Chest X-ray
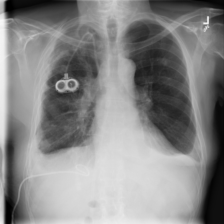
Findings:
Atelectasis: negative
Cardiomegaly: negative
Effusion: negative
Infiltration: negative
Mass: negative
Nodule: positive
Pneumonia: negative
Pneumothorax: negative
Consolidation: negative
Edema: negative
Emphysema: negative
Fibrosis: negative
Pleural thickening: negative
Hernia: negative